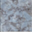
Piece: xx